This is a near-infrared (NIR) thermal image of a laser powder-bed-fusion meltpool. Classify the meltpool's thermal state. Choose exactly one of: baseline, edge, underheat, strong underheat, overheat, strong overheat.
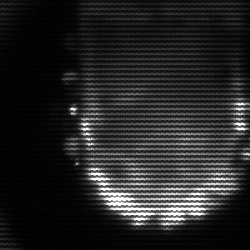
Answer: baseline